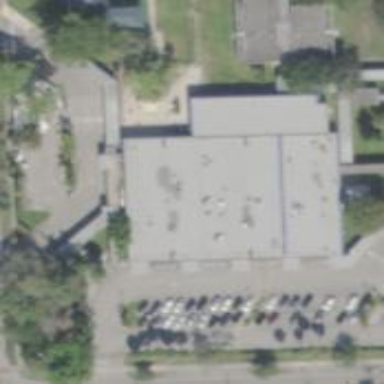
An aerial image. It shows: School building.